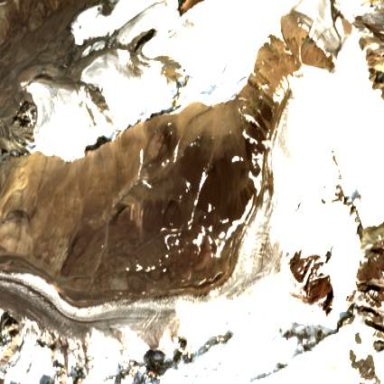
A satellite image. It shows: Majestic glacier in the distance.